Field crop: tomato
Growth stage: 1
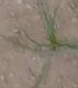
Species: cyperus